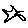
Label: star